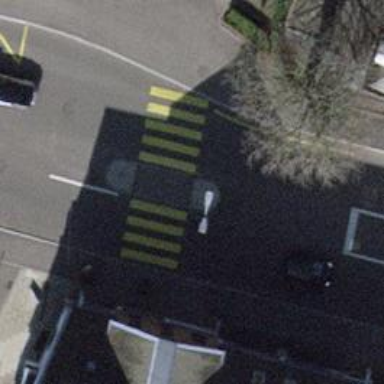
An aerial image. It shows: Uncontrolled zebra crossing with central island.